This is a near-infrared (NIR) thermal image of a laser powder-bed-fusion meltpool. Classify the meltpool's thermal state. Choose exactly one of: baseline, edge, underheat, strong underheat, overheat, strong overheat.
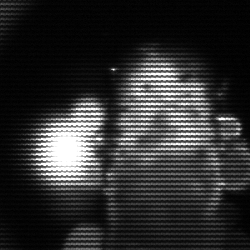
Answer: strong underheat